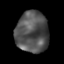
Tissue: skin
Cell type: Epithelial cells
Senescence score: 0.246
Nuclear area (px): 1315
Mean DAPI intensity: 83.326